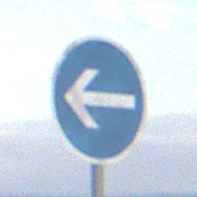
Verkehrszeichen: VorgeschriebeneFahrtrichtungHierLinks
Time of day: SunriseSunset
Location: Outdoor (Nature)
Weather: PartlyCloudy
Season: NotSpecified
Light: Natural